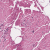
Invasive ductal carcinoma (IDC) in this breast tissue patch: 0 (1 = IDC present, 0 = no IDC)